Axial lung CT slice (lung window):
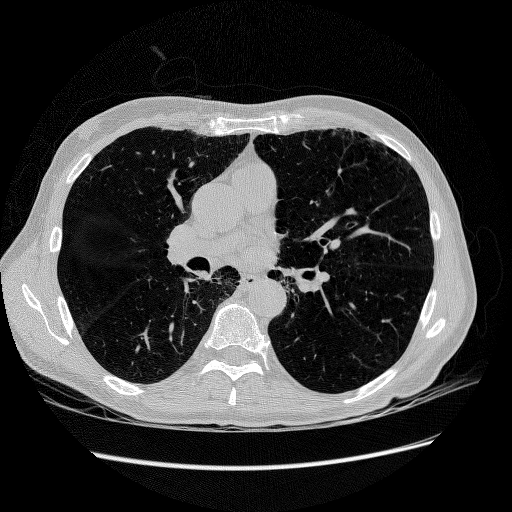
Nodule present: no